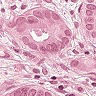
Metastatic tissue present: yes